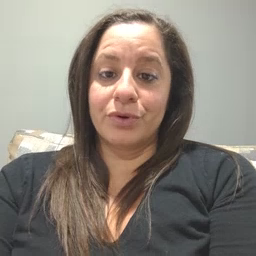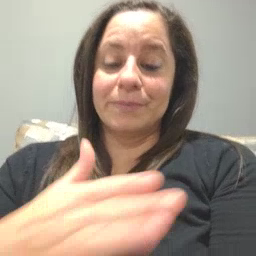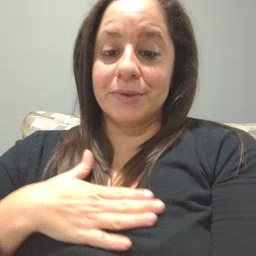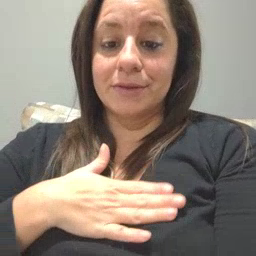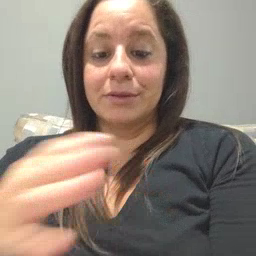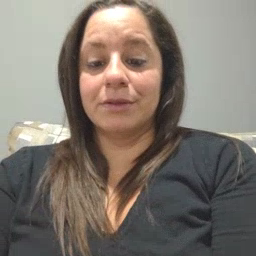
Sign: please